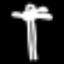
Label: palm tree